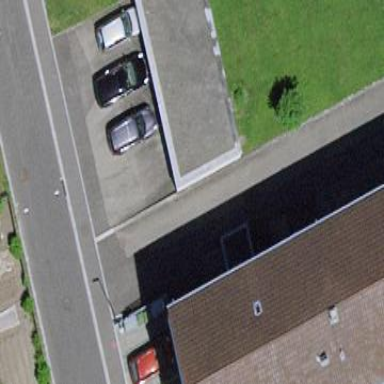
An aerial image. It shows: Garage.